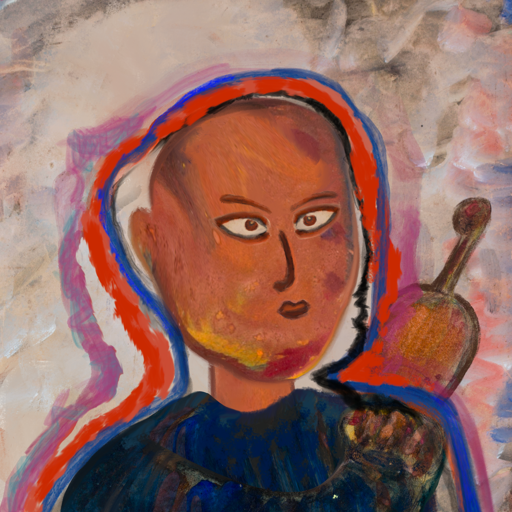
Background: Roy_Bahadur, Head And Neck Side: Mother_And_Son_Son, Face Side: Roy_Bahadur, Bust: Pipe, Hair Side: Experience, Head Accessory: Blank, Second Necklace: Blank, Necklace: Blank, Baby: Blank